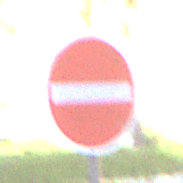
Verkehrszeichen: VerbotDerEinfahrt
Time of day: SunriseSunset
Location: Outdoor (Urban)
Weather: PartlyCloudy
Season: NotSpecified
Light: Natural